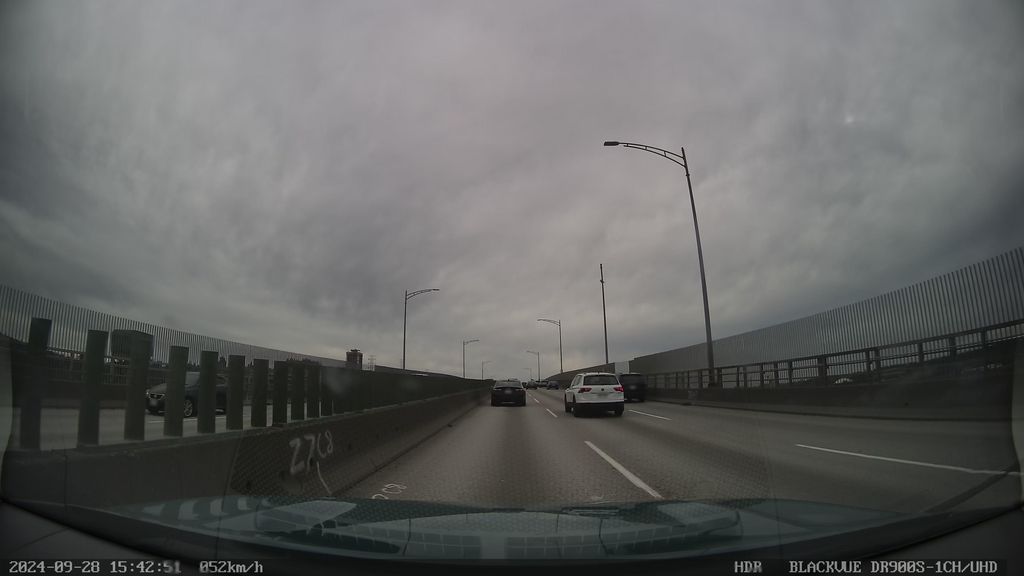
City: vancouver